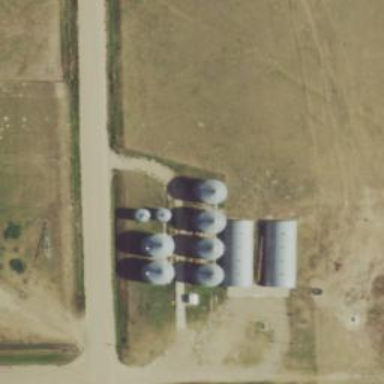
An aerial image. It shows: Silo.